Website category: sports
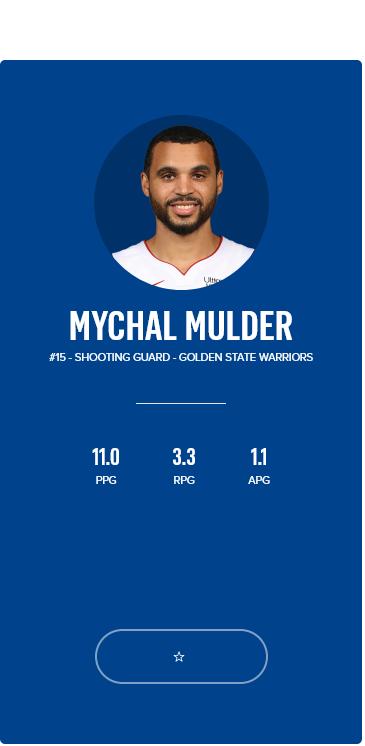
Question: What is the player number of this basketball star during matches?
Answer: #15

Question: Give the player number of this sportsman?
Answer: #15

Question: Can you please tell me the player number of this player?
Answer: #15

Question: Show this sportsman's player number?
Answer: #15

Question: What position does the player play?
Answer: SHOOTING GUARD

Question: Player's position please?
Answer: SHOOTING GUARD

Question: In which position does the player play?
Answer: SHOOTING GUARD

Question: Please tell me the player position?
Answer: SHOOTING GUARD

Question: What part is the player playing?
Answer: SHOOTING GUARD

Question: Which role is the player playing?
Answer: SHOOTING GUARD

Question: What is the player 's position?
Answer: SHOOTING GUARD

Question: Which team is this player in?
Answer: GOLDEN STATE WARRIORS

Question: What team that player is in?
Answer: GOLDEN STATE WARRIORS

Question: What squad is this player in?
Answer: GOLDEN STATE WARRIORS

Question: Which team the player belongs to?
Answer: GOLDEN STATE WARRIORS

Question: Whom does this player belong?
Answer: GOLDEN STATE WARRIORS

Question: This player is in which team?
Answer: GOLDEN STATE WARRIORS

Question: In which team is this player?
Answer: GOLDEN STATE WARRIORS

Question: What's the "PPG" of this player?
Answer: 11.0

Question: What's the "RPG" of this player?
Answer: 3.3

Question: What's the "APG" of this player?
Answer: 1.1

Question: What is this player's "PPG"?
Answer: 11.0

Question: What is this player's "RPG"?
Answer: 3.3

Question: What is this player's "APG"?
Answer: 1.1

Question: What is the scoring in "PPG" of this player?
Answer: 11.0

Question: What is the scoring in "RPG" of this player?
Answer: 3.3

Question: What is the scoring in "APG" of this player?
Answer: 1.1

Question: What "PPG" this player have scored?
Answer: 11.0

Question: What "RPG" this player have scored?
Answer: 3.3

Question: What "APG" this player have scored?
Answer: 1.1

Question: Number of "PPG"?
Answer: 11.0

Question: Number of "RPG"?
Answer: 3.3

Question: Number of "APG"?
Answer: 1.1

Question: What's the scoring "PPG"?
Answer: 11.0

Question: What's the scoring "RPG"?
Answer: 3.3

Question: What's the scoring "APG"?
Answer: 1.1